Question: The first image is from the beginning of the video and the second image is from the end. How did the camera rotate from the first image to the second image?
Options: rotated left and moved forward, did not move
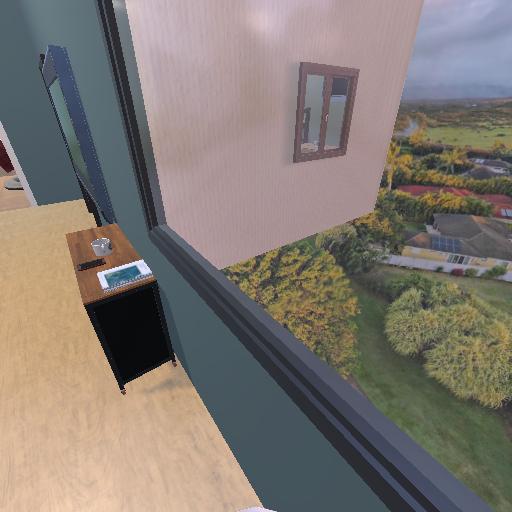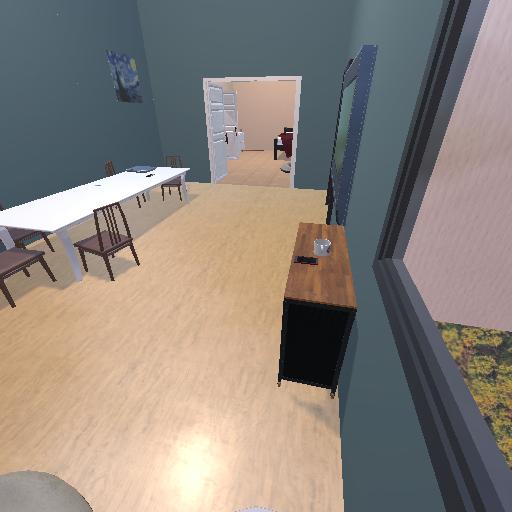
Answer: rotated left and moved forward